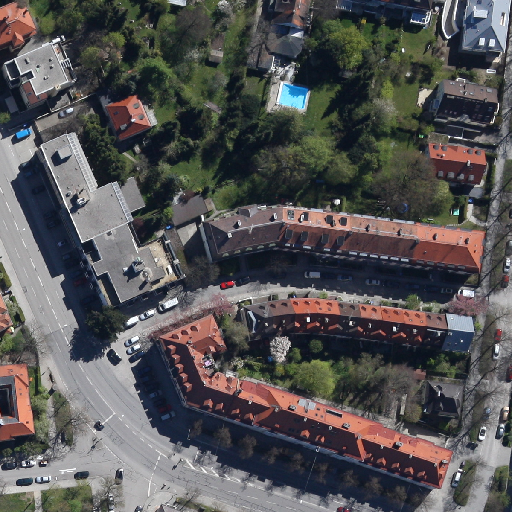
Referring expression: sidewalk